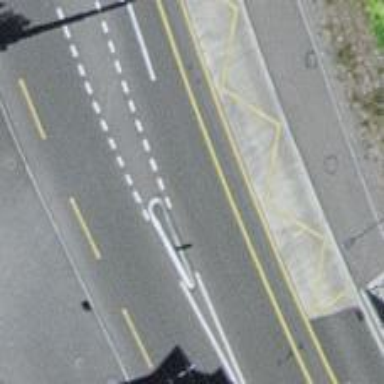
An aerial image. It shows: Paved primary highway with cycle lane on the left and trolley wires overhead.